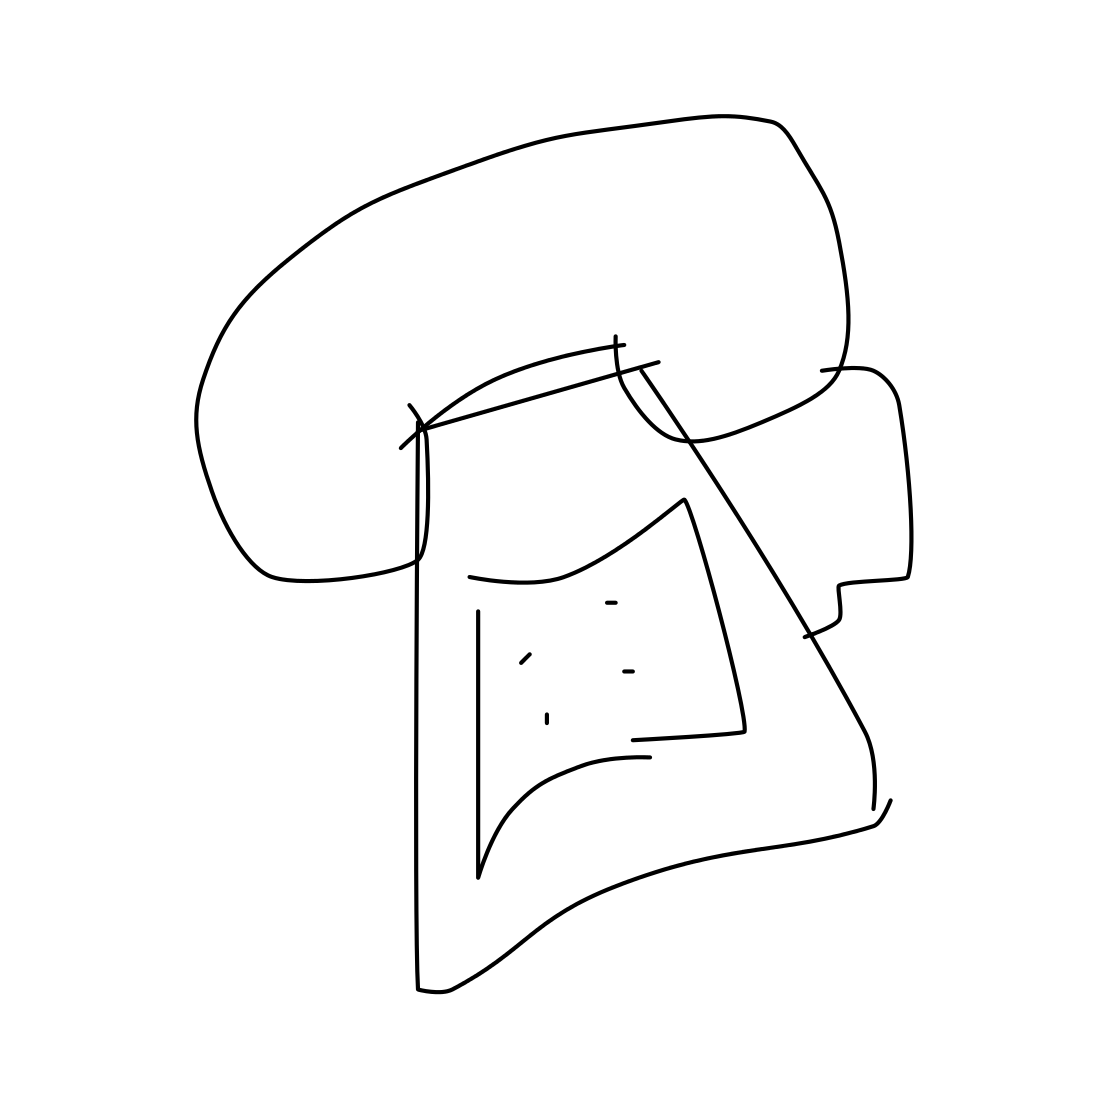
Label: telephone